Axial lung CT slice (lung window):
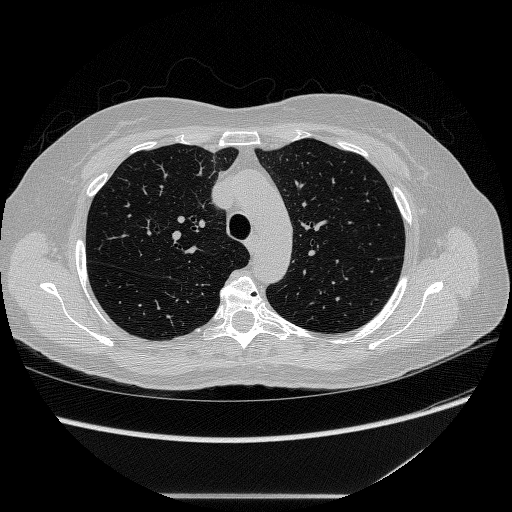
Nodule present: no